九年级 · 解析几何
(本小题8.0分)

某地的一座人行天桥如图所示, 天桥高为 $6 m$, 坡面 $B C$ 的坡度为 $1: 1$, 为了方便行人推车过天桥, 有关部门决定降低坡度, 使新坡面的坡度为 $1: \sqrt{3}$.

(1)求新坡面的坡角 $\alpha$.

(2)原天桥底部正前方 $8 m$ 处 $(P B$ 的长)的文化墙 $P M$ 是否需要拆除? 请说明理由.
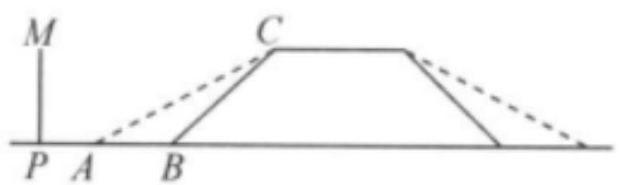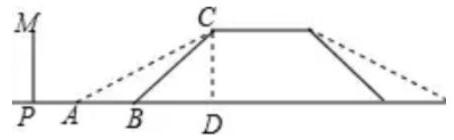
答案: 解: (1) $\because$ 新坡面的坡度为 $1 ： \sqrt{3}$,

$\therefore \tan \alpha=\tan \angle C A B=\frac{1}{\sqrt{3}}=\frac{\sqrt{3}}{3}$,

$\therefore \angle \alpha=30^{\circ}$.

答: 新坡面的坡角 $a$ 为 $30^{\circ}$;

$(2)$ 文化墙 $P M$ 不需要拆除.

过点 $C$ 作 $C D \perp A B$ 于点 $D$,

则 $C D=6$,

$\because$ 坡面 $B C$ 的坡度为 $1: 1$, 新坡面的坡度为 $1: \sqrt{3}$,

$\therefore B D=C D=6, A D=6 \sqrt{3}$,

$\therefore A B=A D-B D=6 \sqrt{3}-6<8$,

$\therefore$ 文化墙 $P M$ 不需要拆除.

【解析】此题考查了坡度坡角的知识. 注意根据题意构造直角三角形是关键.

(1) 由新坡面的坡度为 $1: \sqrt{3}$, 可得 $\tan \alpha=\tan \angle C A B=\frac{1}{\sqrt{3}}=\frac{\sqrt{3}}{3}$, 然后由特殊角的三角函数值,求得答案;

(2)首先过点 $C$ 作 $C D \perp A B$ 于点 $D$, 由坡面 $B C$ 的坡度为 $1: 1$, 新坡面的坡度为 $1: \sqrt{3}$. 即可求得 $A D$, $B D$ 的长, 继而求得 $A B$ 的长, 则可求得答案.